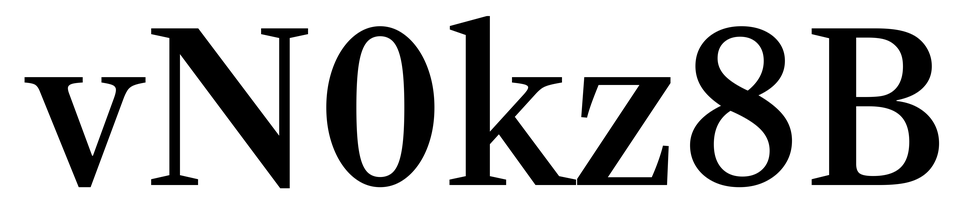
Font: LibreCaslonText_Medium